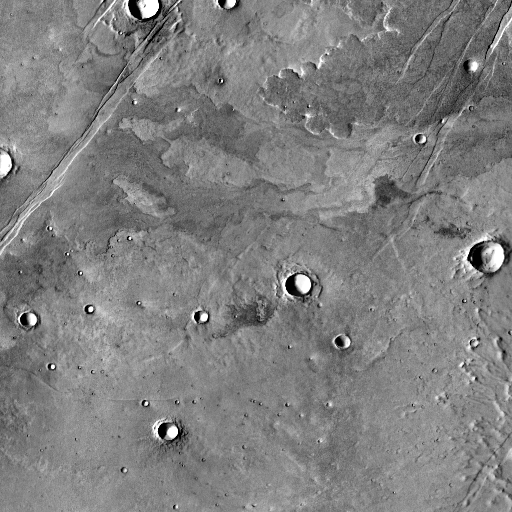
Crater classes present: Background, Other, Layered, Buried